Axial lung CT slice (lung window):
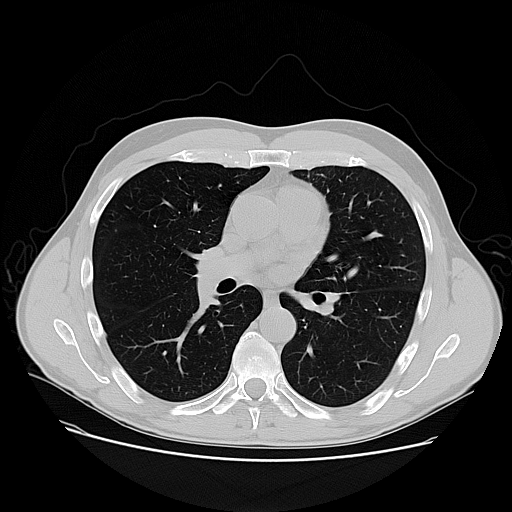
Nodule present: no